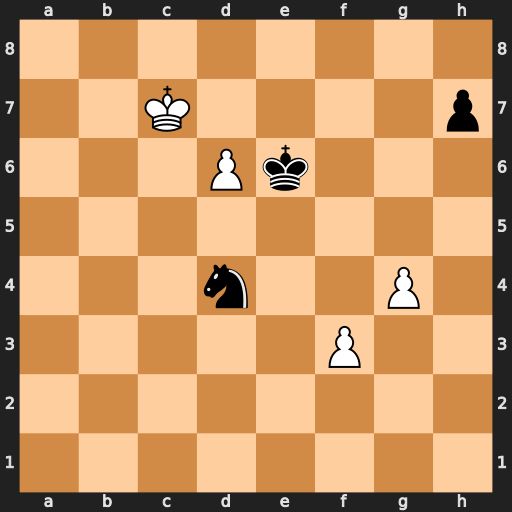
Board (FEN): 8/2K4p/3Pk3/8/3n2P1/5P2/8/8
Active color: w
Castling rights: -
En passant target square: -
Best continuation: d7 Ke5 f4+ Kxf4 Kd6